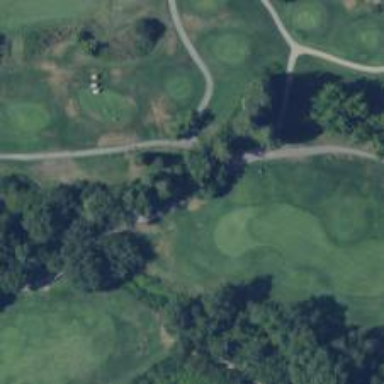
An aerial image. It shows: Path for both road and golf.